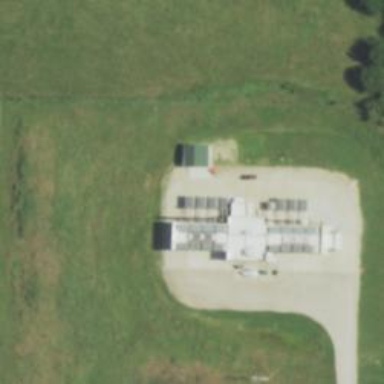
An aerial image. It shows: Generator for power supply.